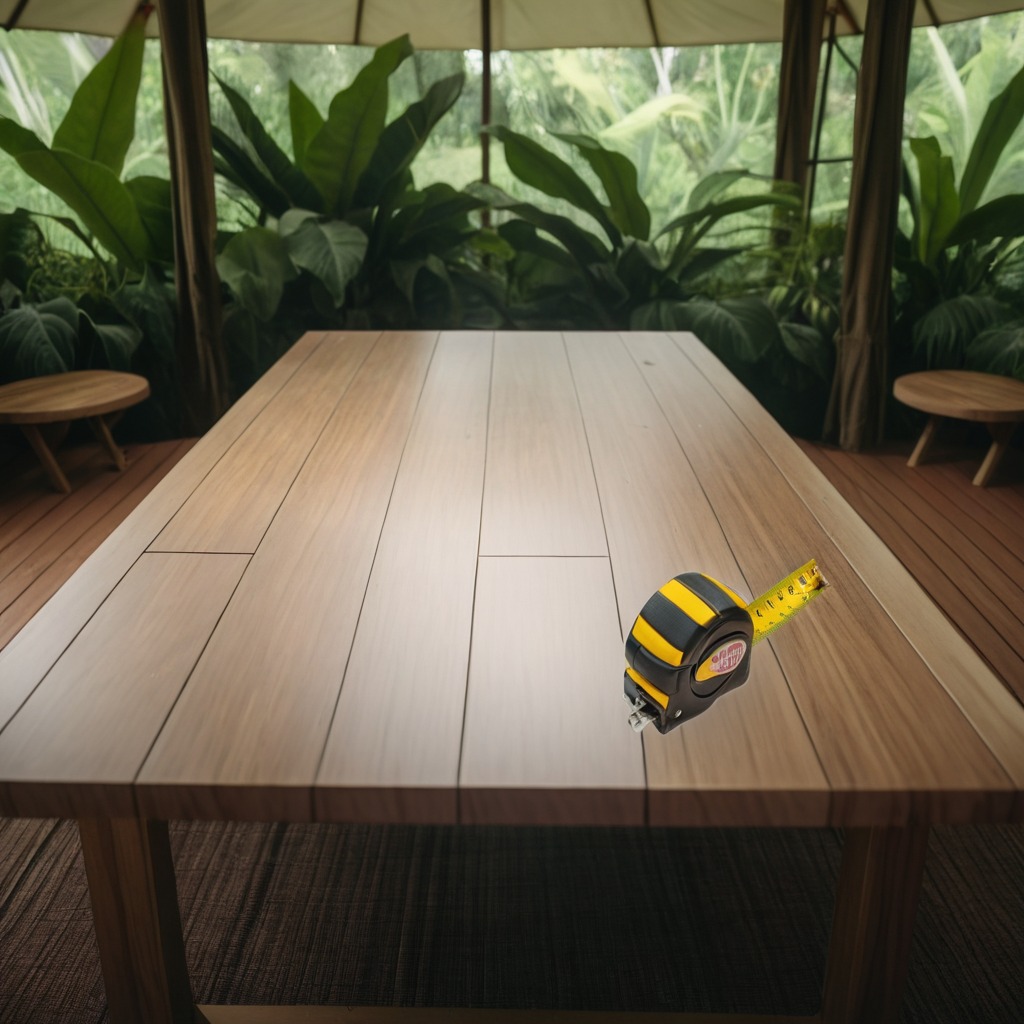
A measuring tape is lying on the wooden table inside a jungle field workshop tent.